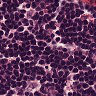
Metastatic tissue present: no